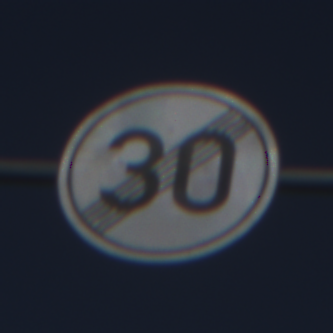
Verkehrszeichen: EndeGeschwindigkeit30
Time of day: MorningAfternoon
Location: Outdoor (Nature)
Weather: PartlyCloudy
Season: NotSpecified
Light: Natural